Question: I am referring to this behaviour:

(Windows doesn't include the mouse cursor in the screen shot, I'm hovered on the uppermost (+) here.)
I find this incredibly annoying in some cases, especially with larger methods.
In 'Window->Preferences->PyDev->Editor->Hover', I have both checkboxes blank.
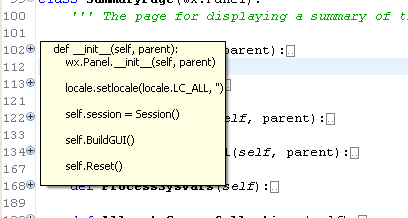
Answer: That's not currently possible...
Now, in case someone decides to provide a patch, below is what would be involved in doing it ( after getting PyDev: <URL>
Create a preference for that in org.python.pydev.editor.hover.PyHoverPreferencesPage and customize the hover control creator for the projection... i.e.: fProjectionSupport.setHoverControlCreator() at org.python.pydev.editor.codefolding.PyEditProjection.createPartControl(Composite)